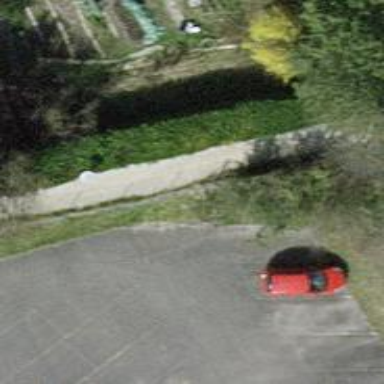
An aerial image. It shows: Footway with fine gravel surface.